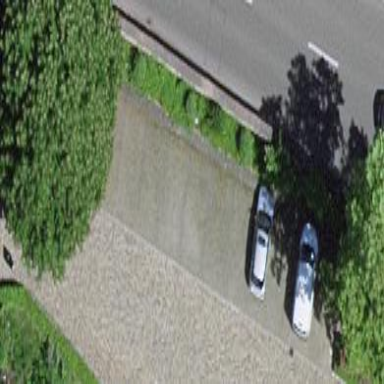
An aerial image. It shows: Street-side parking area.